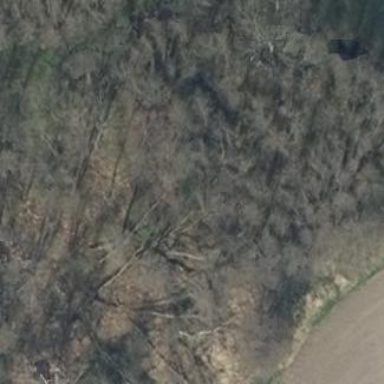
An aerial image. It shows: Deciduous broadleaved forest.